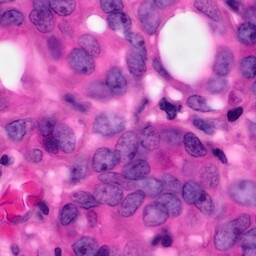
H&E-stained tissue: Pancreatic